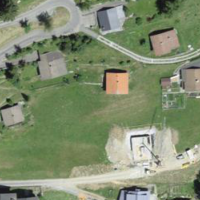
EUNIS habitat code: 24
Species observed at this site:
Lasiommata maera